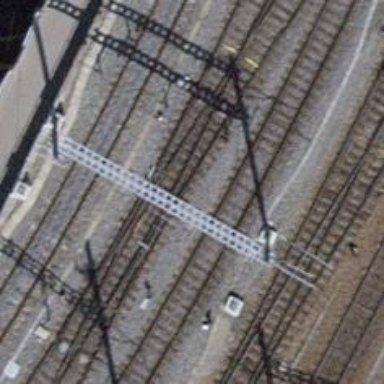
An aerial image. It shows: Railway bridge with electrified contact line. This bridge is part of railway siding.